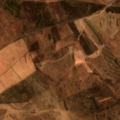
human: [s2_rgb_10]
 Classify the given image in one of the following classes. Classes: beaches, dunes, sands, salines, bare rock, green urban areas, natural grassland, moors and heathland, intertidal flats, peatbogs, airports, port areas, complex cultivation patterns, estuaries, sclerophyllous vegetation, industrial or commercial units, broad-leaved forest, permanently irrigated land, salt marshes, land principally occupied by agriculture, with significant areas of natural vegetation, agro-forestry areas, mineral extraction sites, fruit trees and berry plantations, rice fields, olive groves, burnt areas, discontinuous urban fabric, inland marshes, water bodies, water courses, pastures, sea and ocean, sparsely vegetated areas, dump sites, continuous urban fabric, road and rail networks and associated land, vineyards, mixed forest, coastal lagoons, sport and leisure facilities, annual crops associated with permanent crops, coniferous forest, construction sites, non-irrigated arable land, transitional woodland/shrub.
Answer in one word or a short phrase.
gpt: non-irrigated arable land, pastures, land principally occupied by agriculture, with significant areas of natural vegetation, agro-forestry areas, transitional woodland/shrub